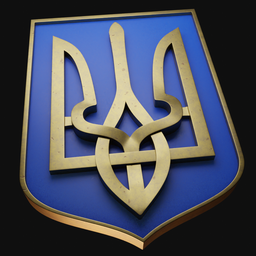
Label: decoration